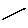
Label: line